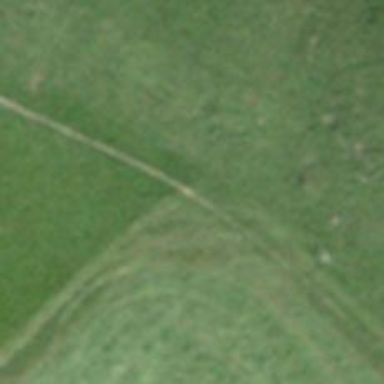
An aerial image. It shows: Grass path.